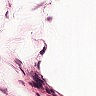
Metastatic tissue present: no